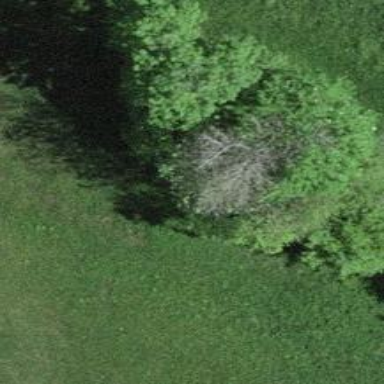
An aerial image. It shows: Beautiful tree in nature.